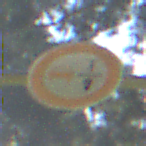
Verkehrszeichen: VerbotUeberholenEinspurigeFahrzeuge
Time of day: MorningAfternoon
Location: Outdoor (Nature)
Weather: Clear
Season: NotSpecified
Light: Natural